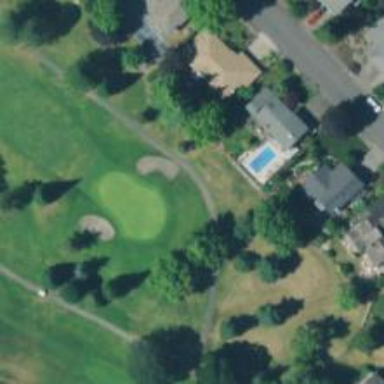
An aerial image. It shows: View of golf hole.